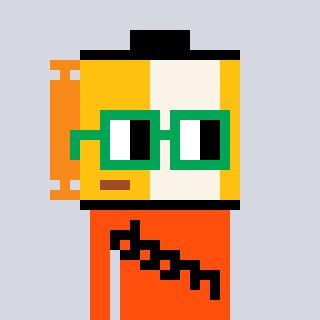
a pixel art character with square green glasses, a film roll-shaped head and a orange-colored body on a cool background